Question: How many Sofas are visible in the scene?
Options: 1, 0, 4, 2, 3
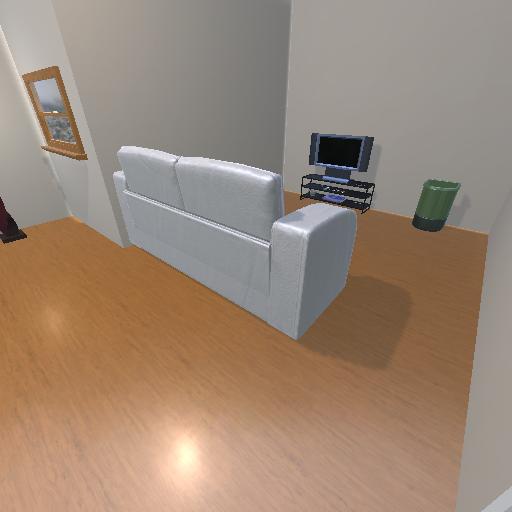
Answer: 1